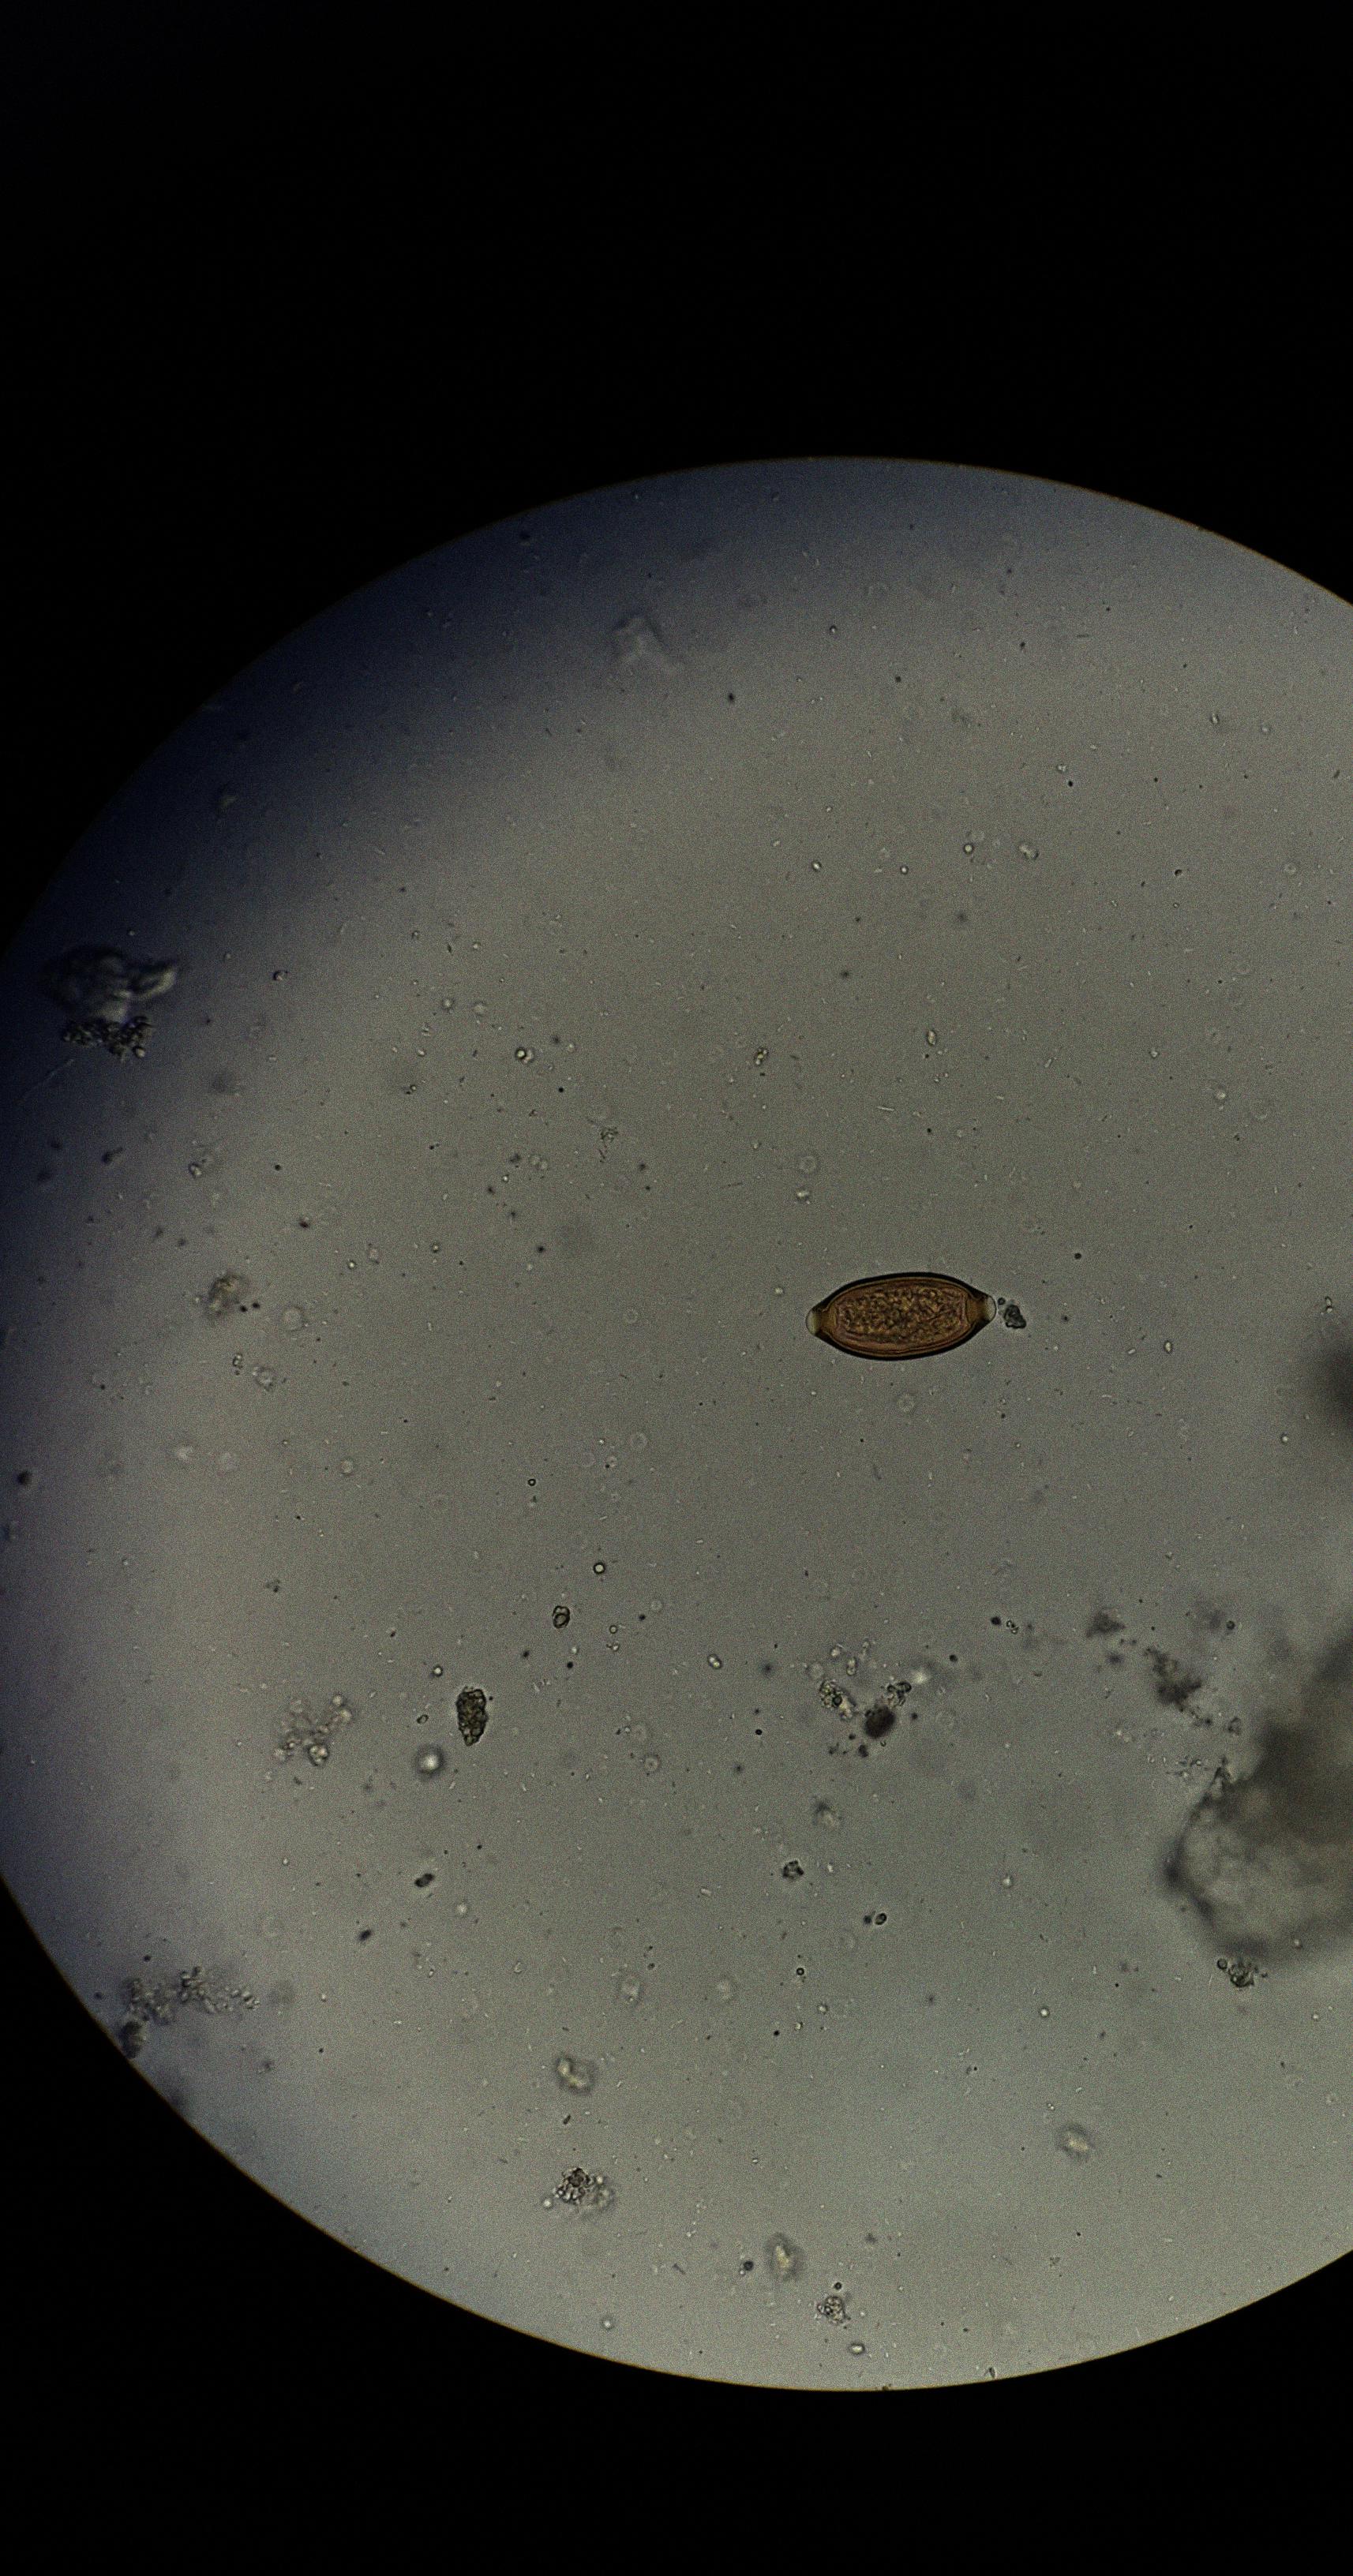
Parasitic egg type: Trichuris trichiura